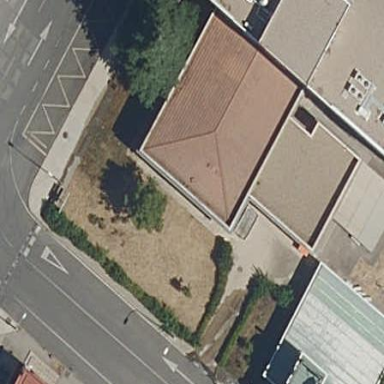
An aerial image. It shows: View of roof of building.